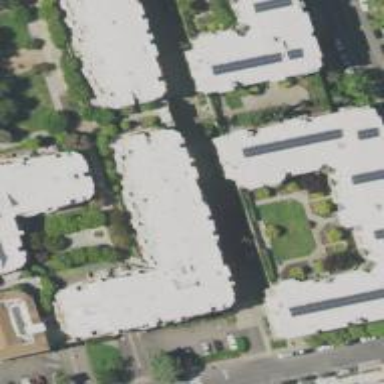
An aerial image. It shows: Part of building.